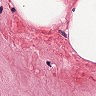
Metastatic tissue present: no